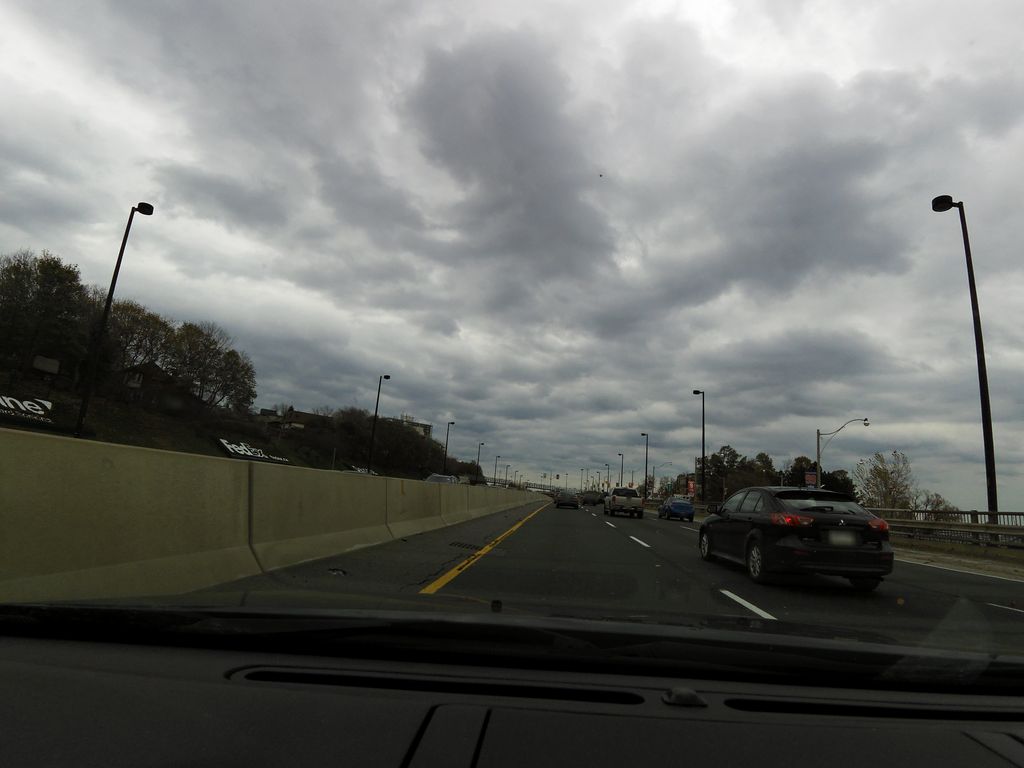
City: toronto